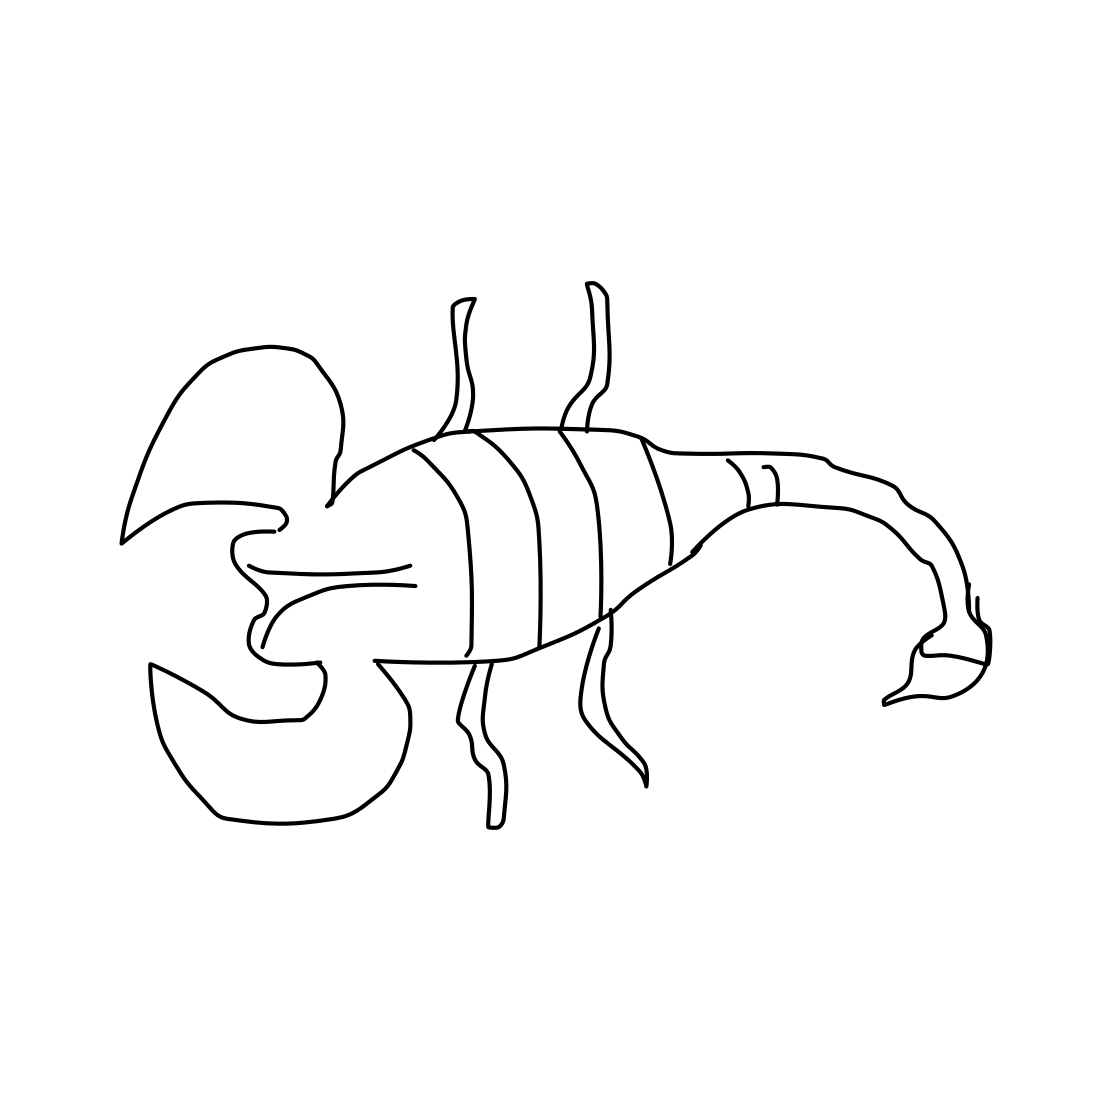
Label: scorpion